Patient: sex M, age 71
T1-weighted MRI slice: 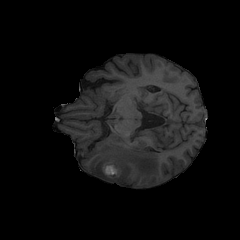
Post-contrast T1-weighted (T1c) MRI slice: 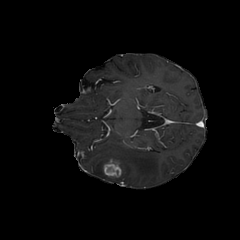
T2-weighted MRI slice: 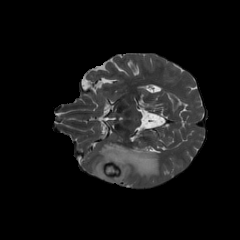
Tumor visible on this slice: yes
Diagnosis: Glioblastoma, IDH-wildtype
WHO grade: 4